Question:
My map is displaying fine. BUT no lables are shown on it. I can show the lables when I check the .
How I can check the by default (through code). Now by default no labels are shown.
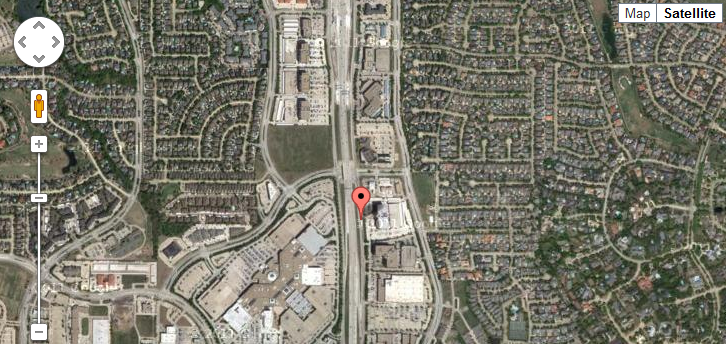
Answer: In your MapOptions object that you use to create the map, use 'MapTypeId.HYBRID', like this:
'''
var myLatlng = new google.maps.LatLng(-34.397, 150.644);
var myOptions = {
zoom: 8,
center: myLatlng,
mapTypeId: google.maps.MapTypeId.HYBRID
};
var map = new google.maps.Map(document.getElementById("map_canvas"),
myOptions);
'''